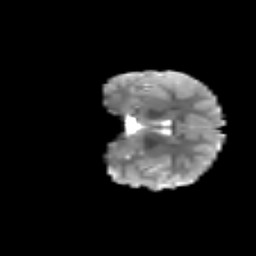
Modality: T2w
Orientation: coronal
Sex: female
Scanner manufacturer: siemens
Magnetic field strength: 3 T
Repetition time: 5 s
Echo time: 0.071 s